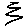
Label: zigzag